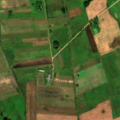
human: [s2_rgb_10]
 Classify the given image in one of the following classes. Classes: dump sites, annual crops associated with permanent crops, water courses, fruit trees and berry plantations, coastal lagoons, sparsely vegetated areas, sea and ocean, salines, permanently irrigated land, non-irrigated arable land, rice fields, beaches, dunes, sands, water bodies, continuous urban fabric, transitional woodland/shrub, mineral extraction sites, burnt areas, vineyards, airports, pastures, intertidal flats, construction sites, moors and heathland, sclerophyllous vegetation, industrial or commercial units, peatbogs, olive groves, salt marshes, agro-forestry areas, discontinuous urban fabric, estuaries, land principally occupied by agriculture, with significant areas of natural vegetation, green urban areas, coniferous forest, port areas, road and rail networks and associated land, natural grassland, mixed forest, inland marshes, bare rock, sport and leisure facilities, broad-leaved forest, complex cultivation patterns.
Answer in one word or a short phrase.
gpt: non-irrigated arable land, pastures, complex cultivation patterns